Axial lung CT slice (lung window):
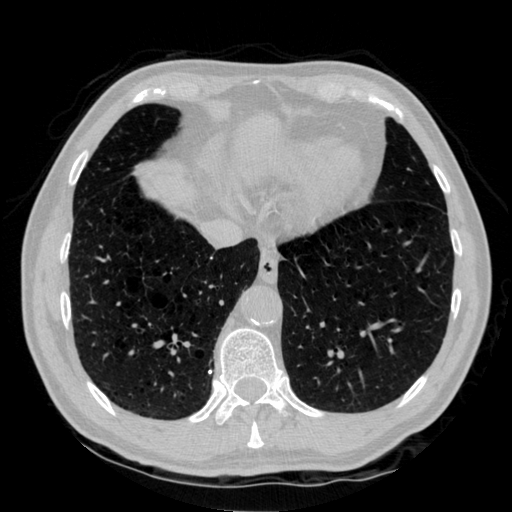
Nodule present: no